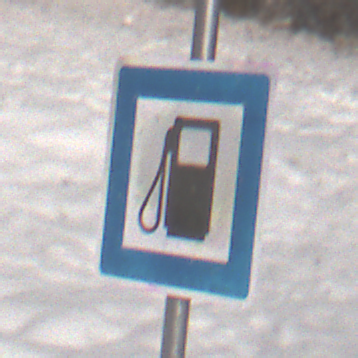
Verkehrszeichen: Tankstelle
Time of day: MorningAfternoon
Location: Outdoor (Nature)
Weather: PartlyCloudy
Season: Winter
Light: Natural